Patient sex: M
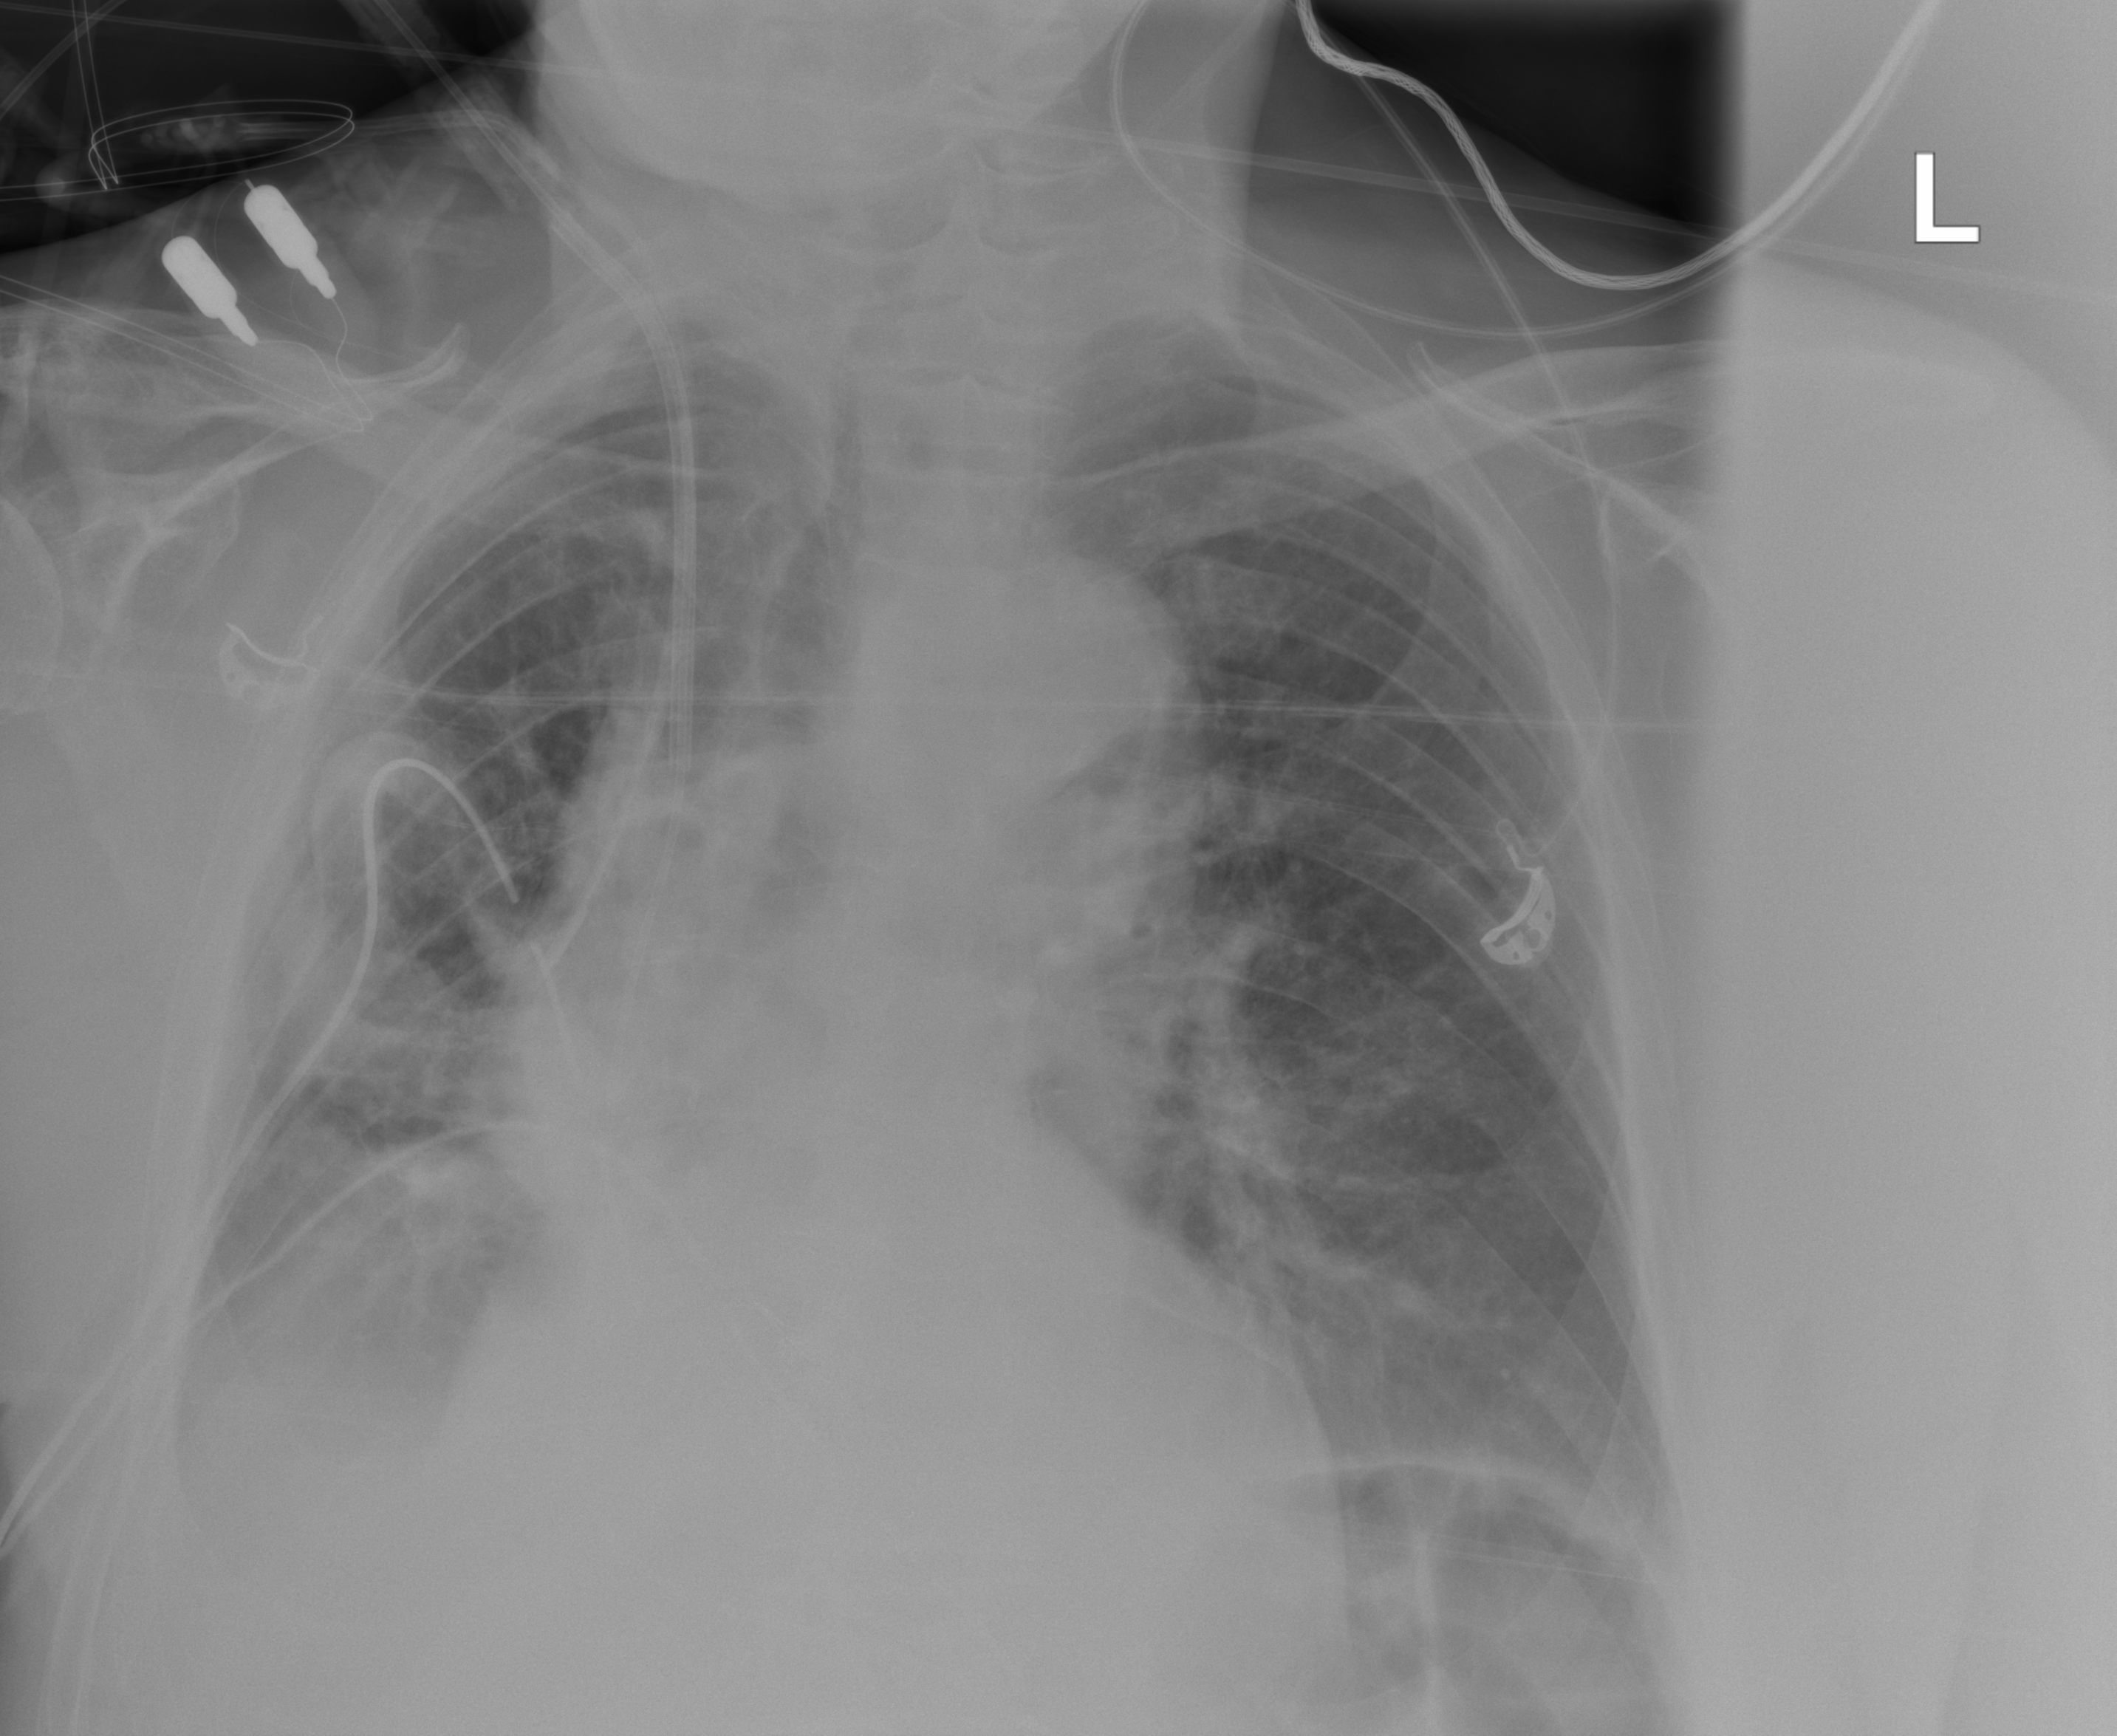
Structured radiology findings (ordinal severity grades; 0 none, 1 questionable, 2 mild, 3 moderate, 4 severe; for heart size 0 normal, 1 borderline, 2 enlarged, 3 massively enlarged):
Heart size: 2
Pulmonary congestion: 3
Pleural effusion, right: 2
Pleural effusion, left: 1
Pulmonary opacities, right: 3
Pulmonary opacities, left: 2
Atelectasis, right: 3
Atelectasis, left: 2